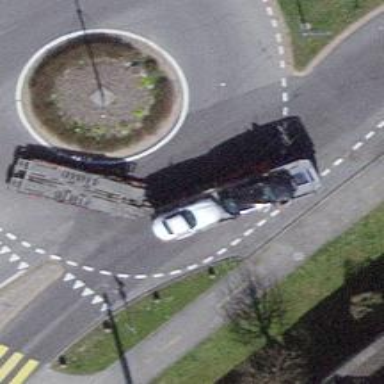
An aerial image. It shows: Primary highway with asphalt surface leading to roundabout. Trolley wire is present along the route.